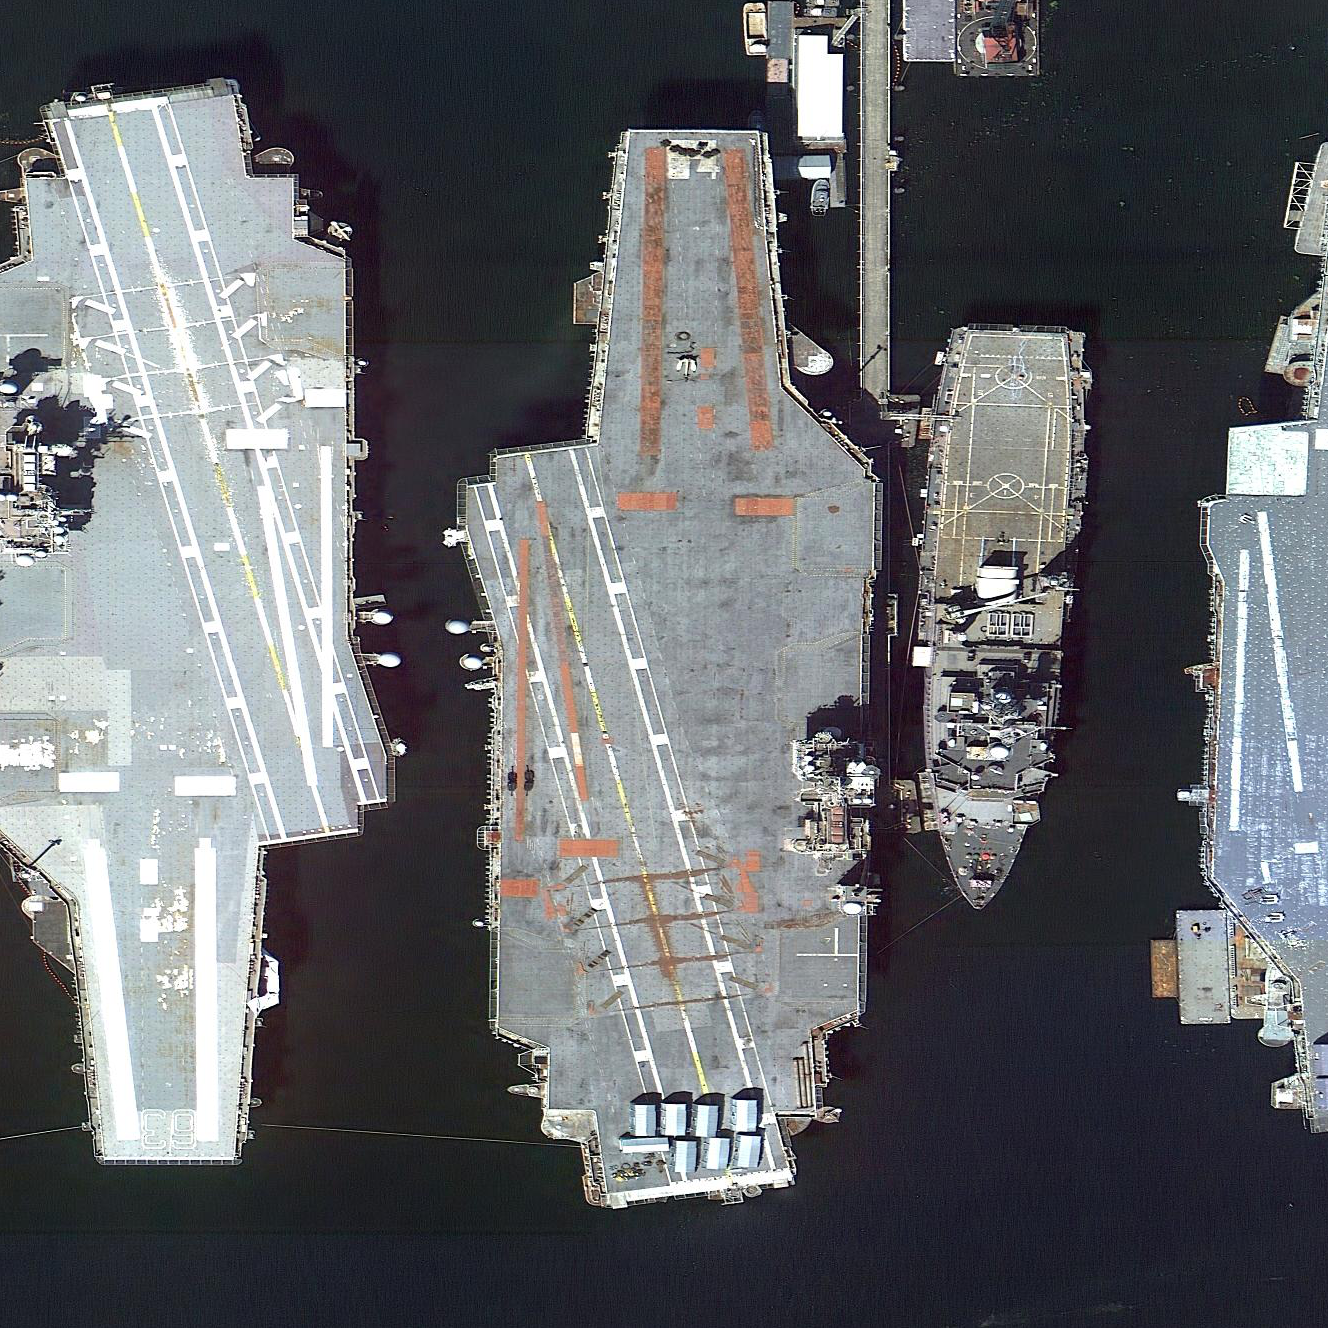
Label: aircraft_carrier